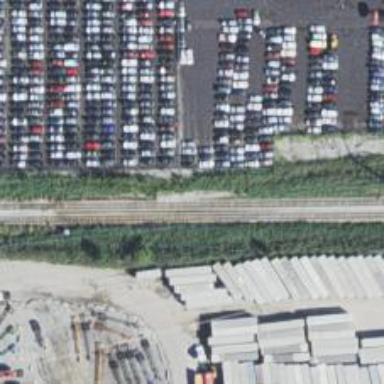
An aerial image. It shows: Abandoned railway yard.